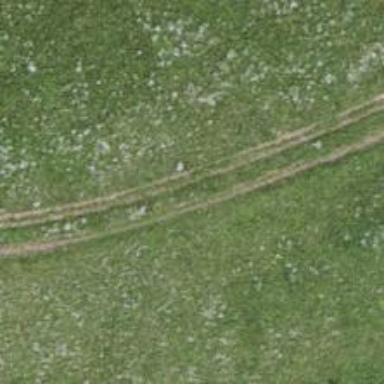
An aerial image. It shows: Track with grade 5 tracktype.